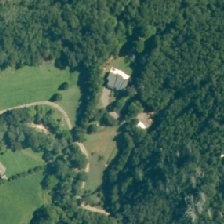
Land cover: high_producing_grassland